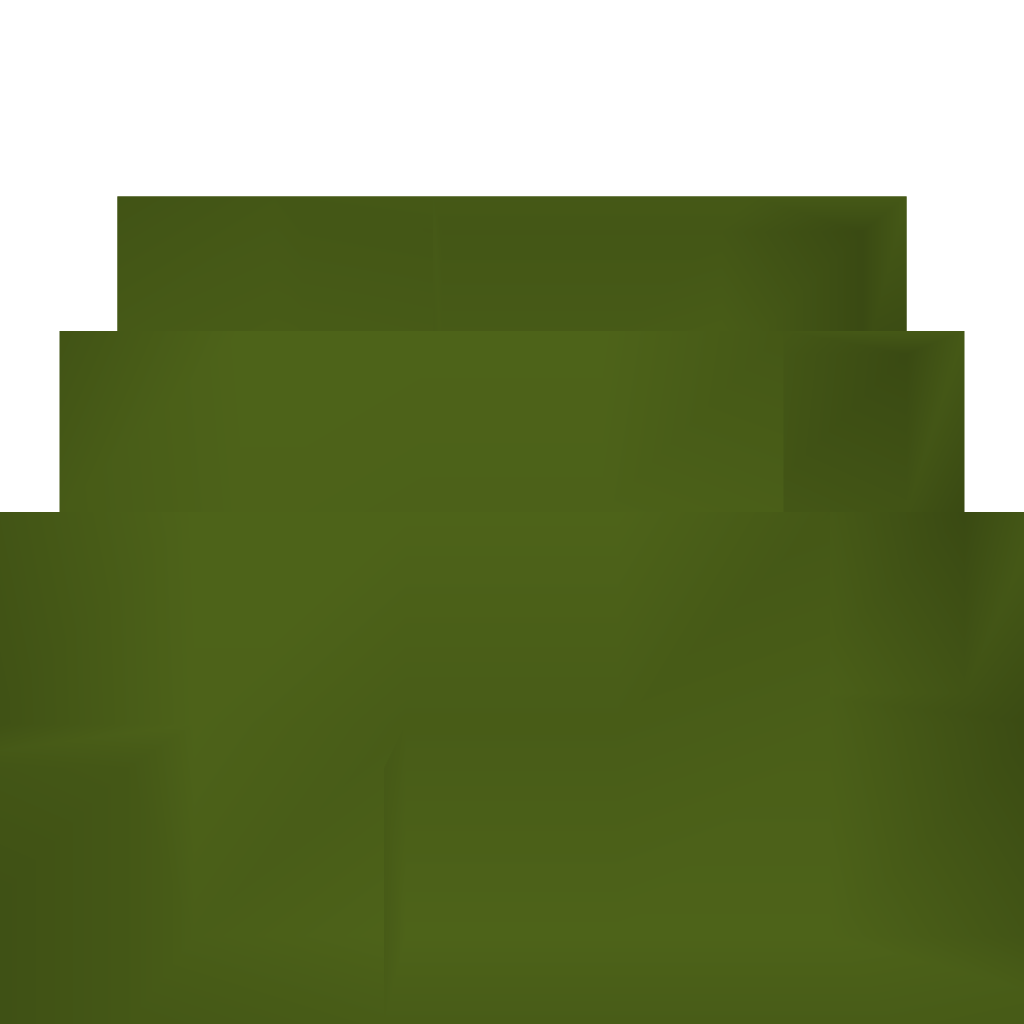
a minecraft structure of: Camping Tent